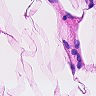
Metastatic tissue present: no